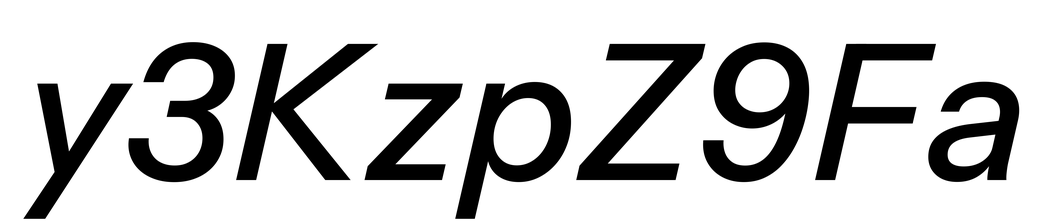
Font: InstrumentSans-Italic_Medium_Italic